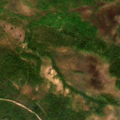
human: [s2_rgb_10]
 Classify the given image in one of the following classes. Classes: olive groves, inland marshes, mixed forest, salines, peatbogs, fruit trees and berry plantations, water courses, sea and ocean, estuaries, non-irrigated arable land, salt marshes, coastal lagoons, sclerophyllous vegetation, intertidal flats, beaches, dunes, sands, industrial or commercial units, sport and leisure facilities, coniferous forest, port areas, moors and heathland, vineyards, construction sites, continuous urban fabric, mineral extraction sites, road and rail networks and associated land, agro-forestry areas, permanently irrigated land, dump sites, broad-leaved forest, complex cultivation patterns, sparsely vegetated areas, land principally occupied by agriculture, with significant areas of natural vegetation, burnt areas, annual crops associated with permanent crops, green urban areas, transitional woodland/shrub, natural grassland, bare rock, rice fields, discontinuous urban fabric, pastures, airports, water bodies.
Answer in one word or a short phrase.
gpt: coniferous forest, mixed forest